九年级 · 度量几何学
如图, 四边形 $A B C D$ 内接于 $\odot O, A B$ 是 $\odot O$ 的直径, 连接 $B D$. 若 $\angle C=125^{\circ}$, 则 $\angle A B D$的度数为 $($ )

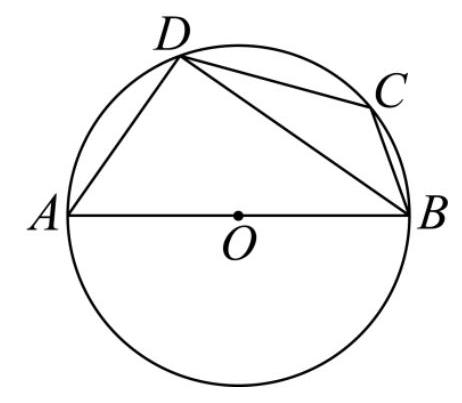
A. $35^{\circ}$
B. $40^{\circ}$
C. $45^{\circ}$
D. $50^{\circ}$

答案: A
解析: 首先利用圆内接四边形的性质和 $\angle C$ 的度数求得 $\angle A$ 的度数, 然后利用直径所对的圆周角是直角确定 $\angle A D B=90^{\circ}$, 然后利用直角三角形的两个锐角互余求得答案即可.

【详解】解: $\because$ 四边形 $A B C D$ 内接与 $\odot O, \angle C=125^{\circ}$,

$\therefore \angle A=180^{\circ}-\angle C=180^{\circ}-125^{\circ}=55^{\circ}$,

$\because A B$ 为直径,

$\therefore \angle A D B=90^{\circ}$,

$\therefore \angle A B D=90^{\circ}-\angle A=90^{\circ}-55^{\circ}=35^{\circ}$,

故选: A.

【点睛】本题考查了圆内接四边形的性质及圆周角定理的知识, 解题的关键是了解圆内接四边形的对角互补.